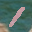
Label: 1